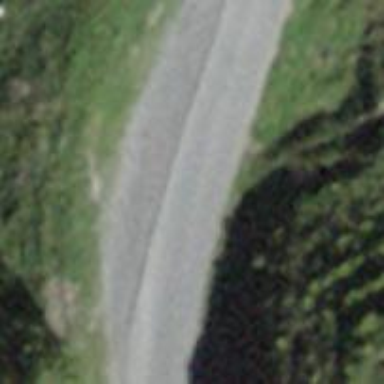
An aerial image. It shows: Passing place on the road.